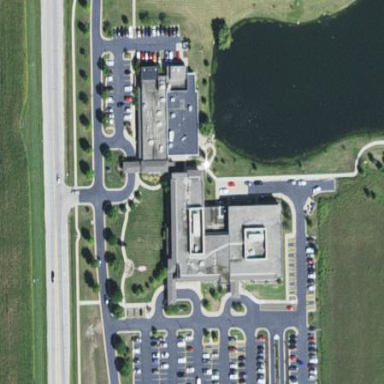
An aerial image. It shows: Commercial building that serves as clinic for healthcare.